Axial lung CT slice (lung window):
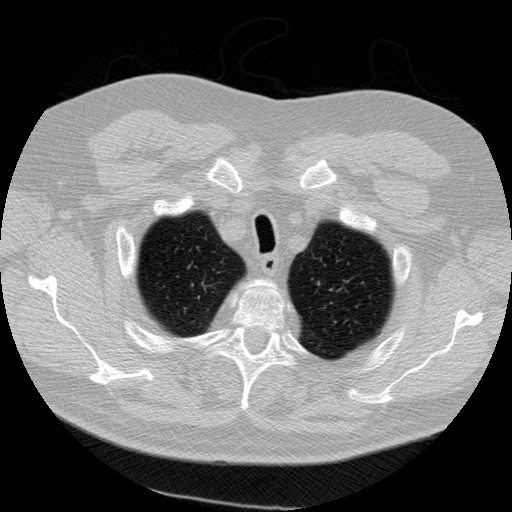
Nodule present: no